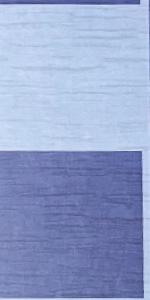
Label: Empty